Question: I have an empty template with just a safecracker form consists of 2 custom field. When i try to load it up in the browser, it takes about 2-3 seconds to load. Looking in firebug i see the following GET
'''
http://localhost/ee1/?ACT=7&ui=core,widget,mouse,position,draggable,resizable,button,dialog,datepicker&plugin=scrollable,scrollable.navigator,ee_filebrowser,ee_fileuploader,markitup,thickbox,toolbox.expose,overlay,tmpl&v=<PHONE>&use_live_url=y&include_jquery=y
'''
I don't need to load most of the things showing in the url above. How can i control what is loaded with safecracker form. I will be loading jQuery/UI directly from google so i don't need safecracker to load it. I'm able to remove jQuery and datepicker from safecracker form by doing 'datepicker="no" include_jquery="no"', but what about removing other things mentioned in the url such as scrollable, draggable, thickbox and other things.

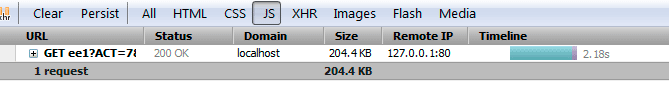
Answer: ## The Short Answer:
Sadly, there's no way to disable many of the included SafeCracker JavaScripts.
## The Long Answer:
SafeCracker is designed to be as general purpose as possible and to suit the needs of the largest audience.
With this tradeoff, SafeCracker bundles jQuery, jQuery UI Widgets, jQuery Tools and various other jQuery Plugins and functions to facilitate client-side form validation and presentation of custom fieldtypes.
As you've shown, you can <URL> -- say, if you want to use a newer version that what's available from EE's Control Panel -- and can you disable the DatePicker, but as far as I know .
Understandbly, I'm not a big fan of this "include everything and the kitchen sink approach" and hate seeing extraneous and bloated scripts being added to the page -- especially ones that I would never use in the first place.
Nevertheless, it's clearly a design decision that SafeCracker was built to include all of the JavaScripts it outputs since there isn't an approved way to remove them. So we're essentially stuck dealing with them for the unforeseen future.
If you feel strongly about this, I would suggest submitting a <URL> to allow more configurability to SafeCracker's sloppy way of outputting more JavaScripts that what's really necessary.
---
'/system/expressionengine/modules/safecracker/libraries/safecracker_lib.php'
---
Note: If you want to take matters into your own hands, you can comment out some of the items in the '$js_defaults' and '$ui' array, which will remove the JavaScripts from being output. However, in doing so you assume all responsibility and risk for SafeCracker's operation.